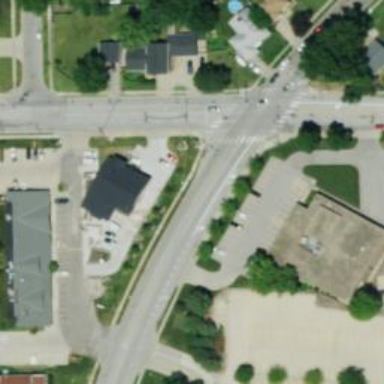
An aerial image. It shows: Crossing road.